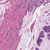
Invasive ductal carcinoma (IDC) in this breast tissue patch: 1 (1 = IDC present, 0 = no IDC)